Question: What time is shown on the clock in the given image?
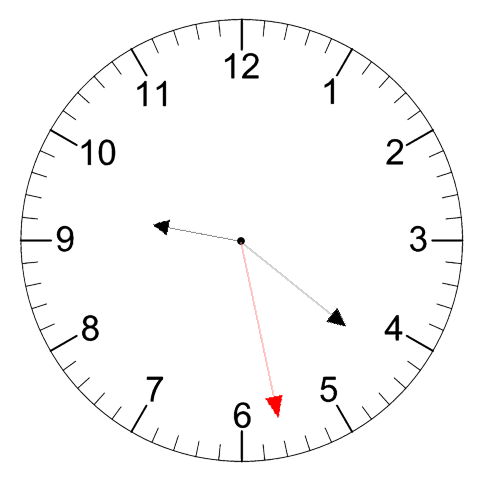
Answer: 09:21:28